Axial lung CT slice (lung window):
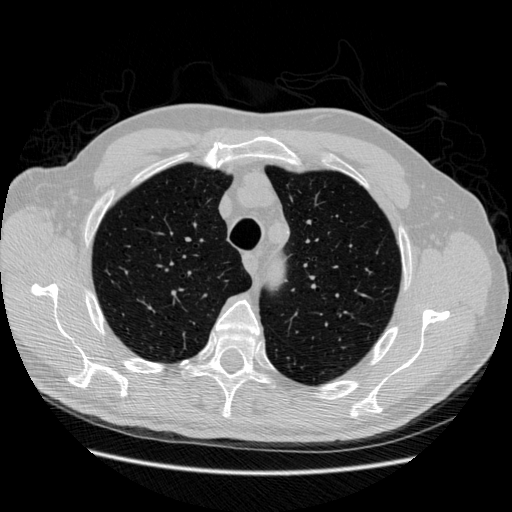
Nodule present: no